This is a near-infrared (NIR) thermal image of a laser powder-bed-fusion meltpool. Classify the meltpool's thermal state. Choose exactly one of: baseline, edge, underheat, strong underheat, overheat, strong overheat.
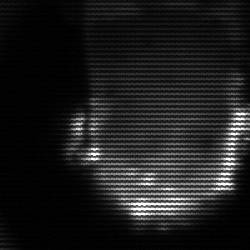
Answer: baseline